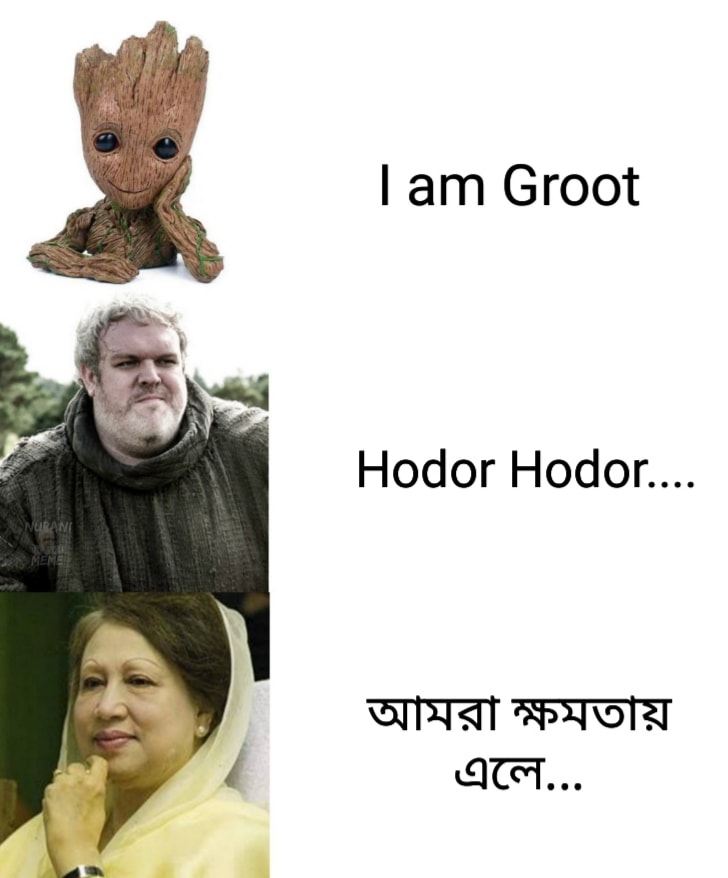
Caption: I am Groot   Hodor Hodor.....   আমারা ক্ষমতায় এলে...
Label: hate